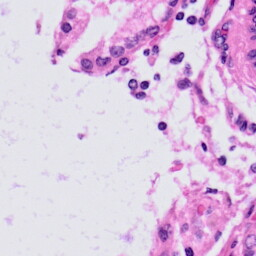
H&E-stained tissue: Prostate